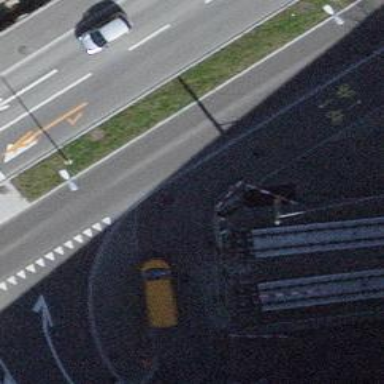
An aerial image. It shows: Tram crossing on the railway.